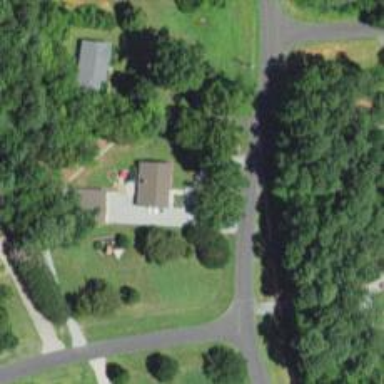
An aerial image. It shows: Driveway.